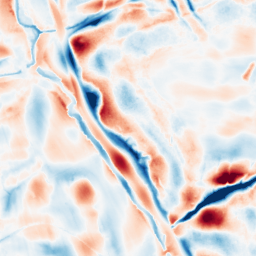
Category: wavelet
Decomposition family: wavelet_biorthogonal
Decomposition parameters: wavelet: bior5.5
level: 5
Upsampling method: linear_exact
Upsampling parameters: scale: 2
Upsampling scale: 2